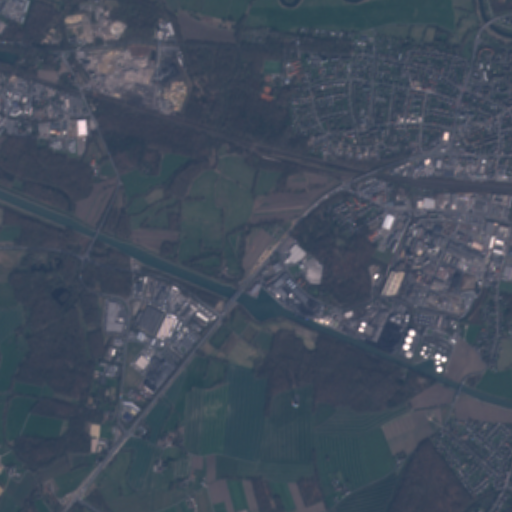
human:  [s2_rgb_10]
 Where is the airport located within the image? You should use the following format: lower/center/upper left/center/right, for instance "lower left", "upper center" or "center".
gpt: The airport is located in the upper right of the image.
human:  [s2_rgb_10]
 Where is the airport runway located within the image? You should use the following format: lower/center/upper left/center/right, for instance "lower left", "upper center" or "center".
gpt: The airport runway is located in the upper right of the image.
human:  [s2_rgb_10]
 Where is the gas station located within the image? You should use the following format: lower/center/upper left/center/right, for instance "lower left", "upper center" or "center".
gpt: The gas station is located in the upper right of the image.
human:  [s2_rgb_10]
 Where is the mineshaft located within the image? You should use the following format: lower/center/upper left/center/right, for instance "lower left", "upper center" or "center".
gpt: The mineshaft is located in the upper left of the image.
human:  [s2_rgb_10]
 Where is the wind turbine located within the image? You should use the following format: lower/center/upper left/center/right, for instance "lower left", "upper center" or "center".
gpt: The wind turbine is located in the lower center of the image.
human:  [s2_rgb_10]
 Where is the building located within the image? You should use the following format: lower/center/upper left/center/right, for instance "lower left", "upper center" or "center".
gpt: There is no building in the image.